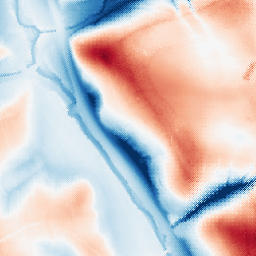
Category: trend_removal
Decomposition family: local_polynomial
Decomposition parameters: window_size: 101
degree: 2
Upsampling method: regularized
Upsampling parameters: scale: 4
lambda_reg: 0.1
Upsampling scale: 4